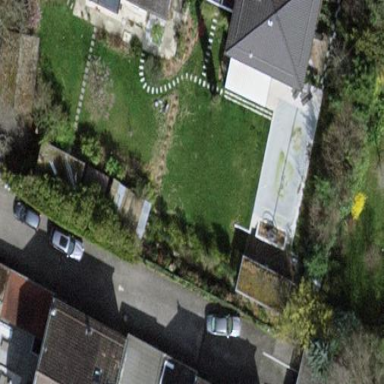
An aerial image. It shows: Garden surrounded by fence.